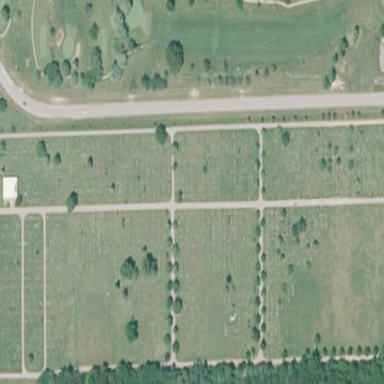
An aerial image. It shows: Cemetery.